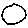
Label: circle